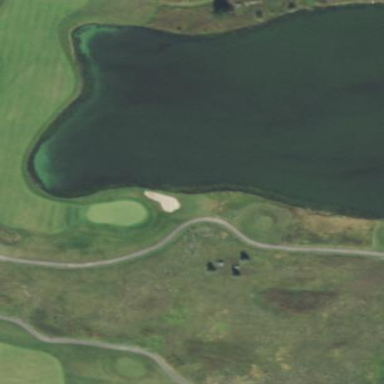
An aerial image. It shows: Water hazard on golf course.